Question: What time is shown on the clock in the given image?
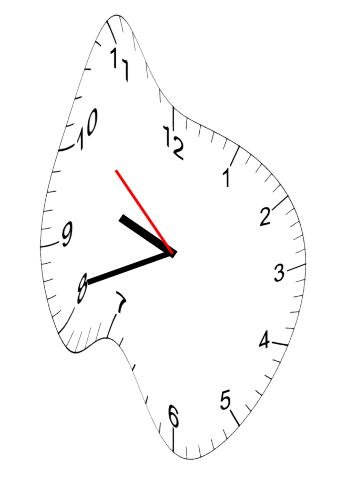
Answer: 09:41:52